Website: walmart
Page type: receipt
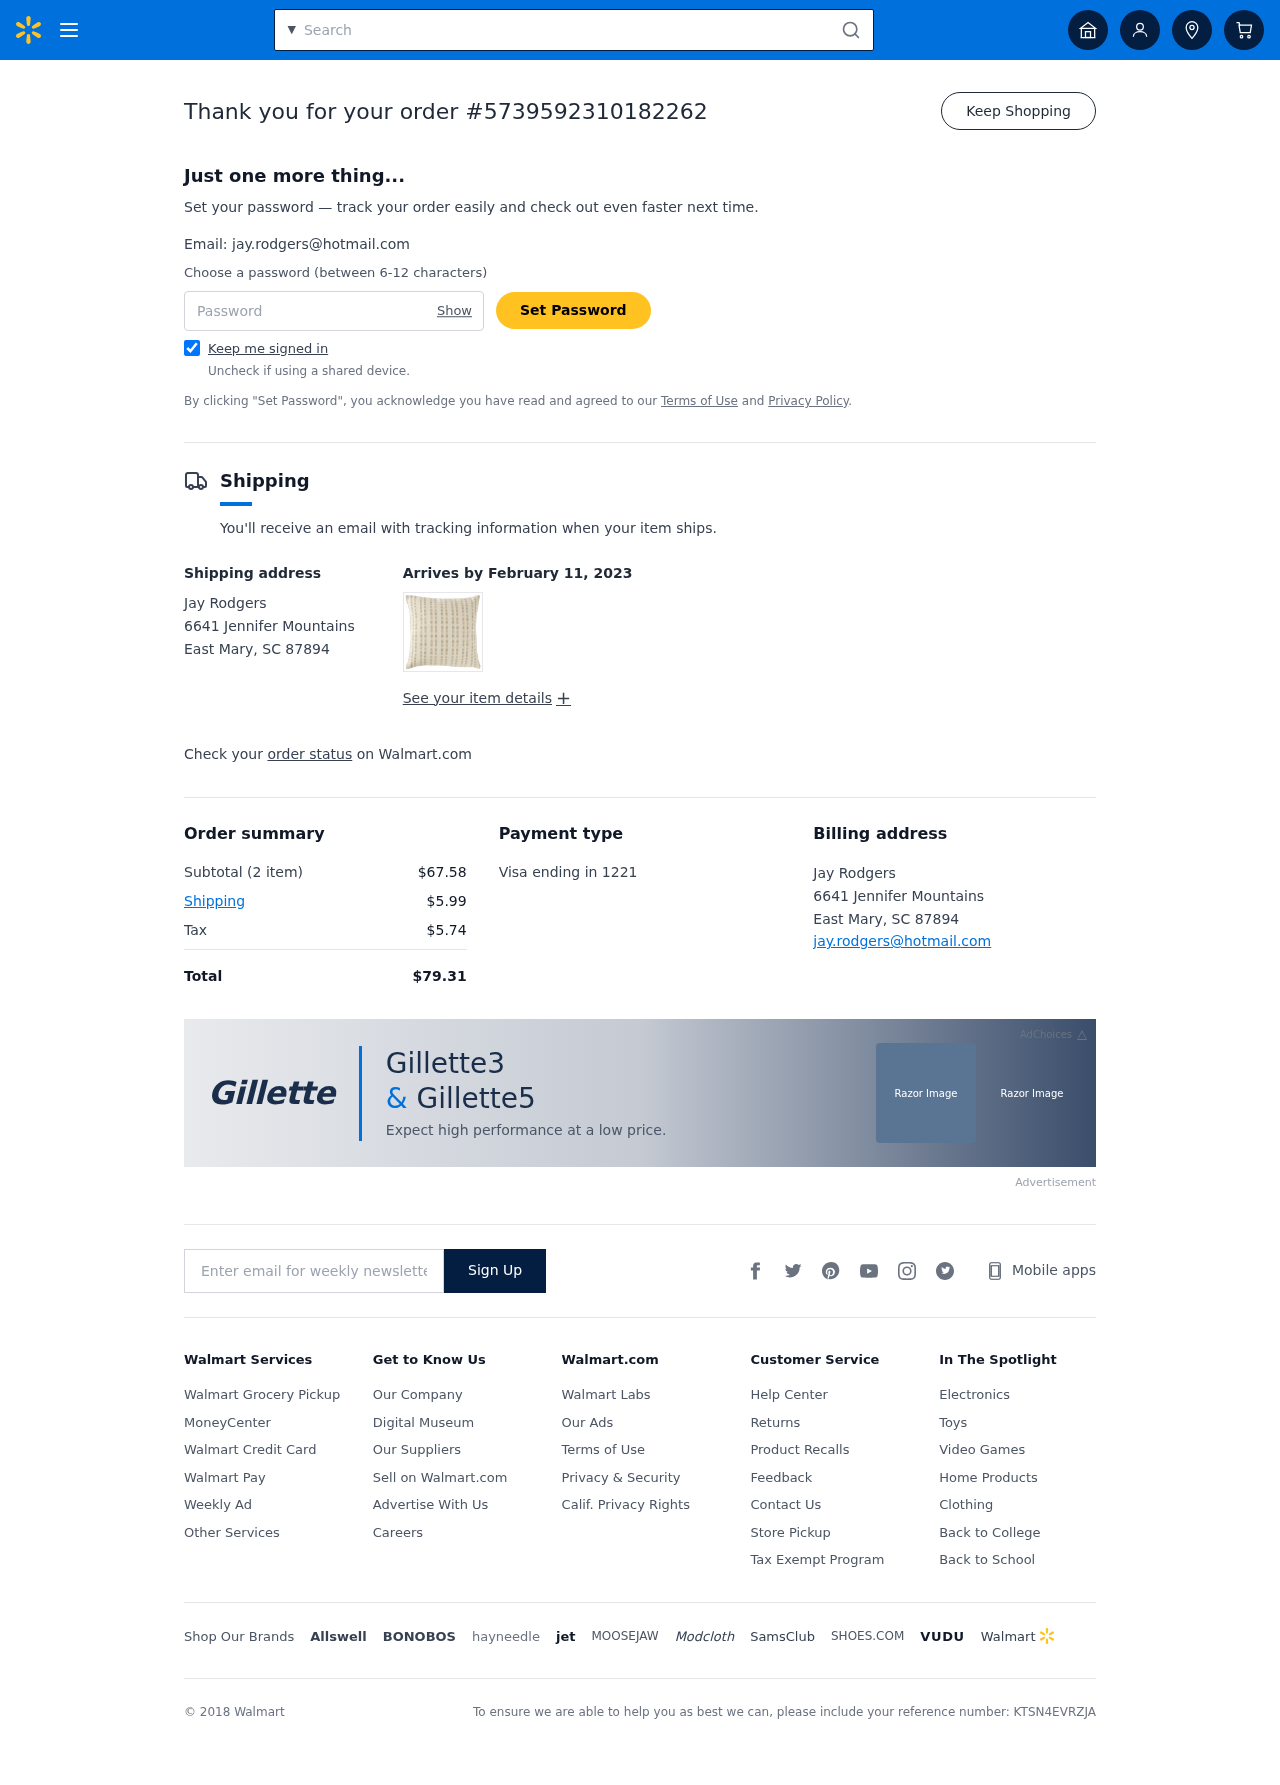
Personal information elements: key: PII_CARD_LAST4
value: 1221
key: PII_CARD_TYPE
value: Visa
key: PII_CITY_STATE_ZIP
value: East Mary, SC 87894
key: PII_EMAIL
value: jay.rodgers@hotmail.com
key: PII_FULLNAME
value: Jay Rodgers
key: PII_STREET
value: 6641 Jennifer Mountains
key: PII_FULLNAME2
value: Jay Rodgers
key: PII_CITY
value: East Mary
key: PII_STATE_ABBR
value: SC
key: PII_POSTCODE
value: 87894
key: PII_POSTCODE_FULL
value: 87894
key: PII_CITY_STATE
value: East Mary, SC
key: PII_POSTCODE_NUMERIC
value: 87894
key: PII_EMAIL2
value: jay.rodgers@hotmail.com
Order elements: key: ORDER_ID
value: #5739592310182262
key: ORDER_DELIVERY_DATE
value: February 11, 2023
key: ORDER_NUM_ITEMS
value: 2 item
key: ORDER_SUBTOTAL
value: $67.58
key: ORDER_SHIPPING_COST
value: $5.99
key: ORDER_TAX
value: $5.74
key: ORDER_TOTAL
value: $79.31
Search elements: key: HEADER_SEARCH
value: Search